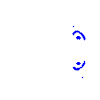
Particle: proton